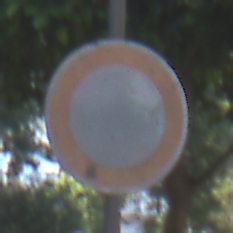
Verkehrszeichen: VerbotFahrzeugeAllerArt
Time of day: MorningAfternoon
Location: Outdoor (Suburban)
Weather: PartlyCloudy
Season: NotSpecified
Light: Natural